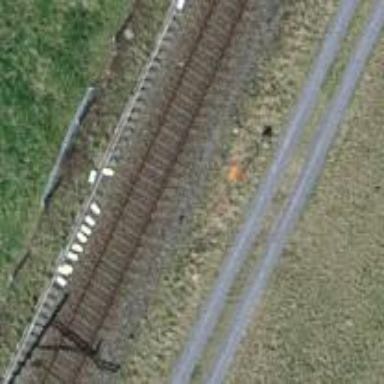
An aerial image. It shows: Pole supporting roof covering pipeline marker.